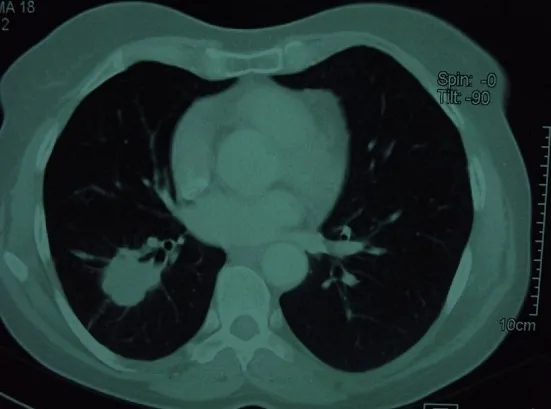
Right medium lobe large tumor at the thorax tomography scan, with speculated margin, in contact with the big lung sulcus and elargment of right inferior lobe.
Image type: radiology (ct)